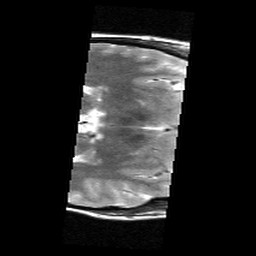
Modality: T2w
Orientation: axial
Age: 22
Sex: female
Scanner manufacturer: siemens
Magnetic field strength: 3 T
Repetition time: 6.76 s
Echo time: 0.064 s